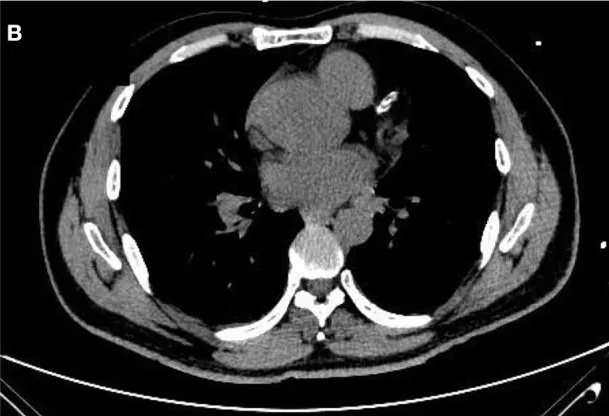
(B) MDCT image of the LAD in a plain scan. LAD, left anterior descending coronary artery; MDCT, multidetector computed tomography.
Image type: radiology (ct)